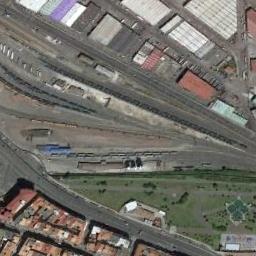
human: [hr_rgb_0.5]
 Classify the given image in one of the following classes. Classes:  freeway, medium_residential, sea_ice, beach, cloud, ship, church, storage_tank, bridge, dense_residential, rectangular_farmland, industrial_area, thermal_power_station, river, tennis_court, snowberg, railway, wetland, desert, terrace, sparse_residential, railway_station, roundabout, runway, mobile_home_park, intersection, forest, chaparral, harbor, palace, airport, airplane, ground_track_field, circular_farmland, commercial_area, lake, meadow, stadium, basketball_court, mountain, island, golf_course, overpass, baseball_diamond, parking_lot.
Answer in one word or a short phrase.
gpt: railway_station